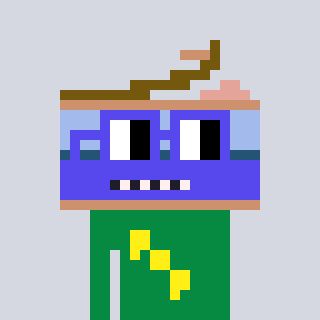
a pixel art character with square blue glasses, a canned ham-shaped head and a green-colored body on a cool background